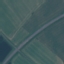
Label: Highway